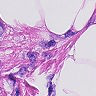
Metastatic tissue present: yes